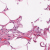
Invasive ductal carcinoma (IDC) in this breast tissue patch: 0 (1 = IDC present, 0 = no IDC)